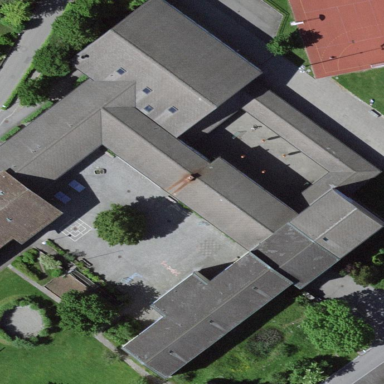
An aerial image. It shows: School building.